Question: I added a border-bottom to the button and when button is clicked border-bottom is removed and button is moved 3px down to create press effect. But when button is clicked the div below the active div also moves down and up.
This screenshot can make things clear.

'''
<div id="contactus">
<a class="dropcontact" href="javascript:void(0)">Contact Us</a>
<div id="contact-container" class="body">
<ul>
<li><input type="text" placeholder="Name" /></li>
<li><input type="text" placeholder="Email" /></li>
<li><textarea placeholder="Message"></textarea></li>
<li><input type="submit" value="send"></li>
</ul>
</div>
</div>
<footer>
<div id="footer-container" class="body">
<span>&copy; All Rights Reserved 2014. Design By Mohit Chawla.</span>
<div class="social">
<a href="javascript:void(0)"><img src="images/social/facebook-3-128.png" alt=""></a>
<a href="javascript:void(0)"><img src="images/social/pinterest-4-128.png" alt=""></a>
<a href="javascript:void(0)"><img src="images/social/twitter-4-128.png" alt=""></a>
</div>
</div>
</footer>
'''
of the button
'''
#contact-container input[type="submit"]{
border: none;
background-color: #f4f4f4;
color: #ffb851;
padding: 10px;
font-size: 16px;font-size: 1.6rem;
border-radius: 5px;
border-bottom: 3px solid #e5e5e5;
cursor: pointer;
}
#contact-container input[type="submit"]:active{
position: relative;
top: 3px;
border-bottom: 0px;
}
'''
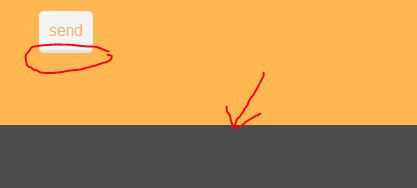
Answer: Don't change the border width, change the border colour:
'''
#contact-container input[type="submit"]:active{
position: relative;
top: 3px;
border-bottom: 3px solid transparent;
}
'''
This way the sizes remain constant, and don't affect the layout/sizing.